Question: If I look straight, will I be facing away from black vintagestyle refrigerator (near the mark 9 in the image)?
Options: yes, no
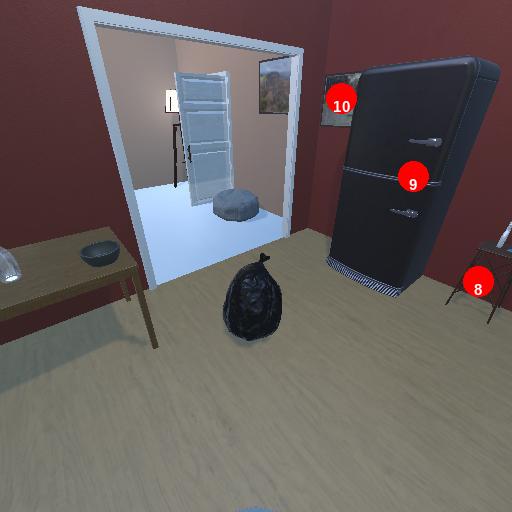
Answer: yes